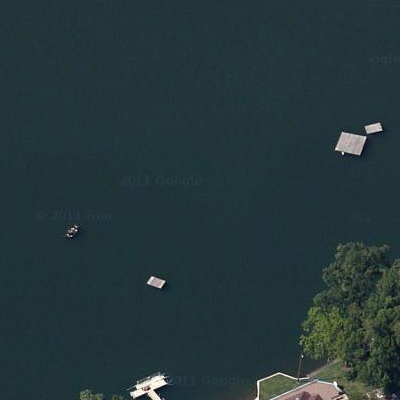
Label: dRiverLake